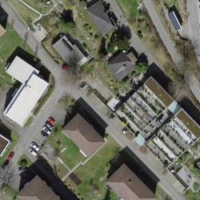
EUNIS habitat code: 54
Species observed at this site:
Gryllus campestris